Question: I'm using notepad++ to edit a file.
Every now and then it seems to switch mode, a bit like vim would do.
In this mode when I press escape, it will write a special 'esc' character.
So far I haven't found what seems to trigger this mode, what it does and most importantly how to exit it. This means I have to restart notepad++ every time.
Is there anyway to avoid that ?

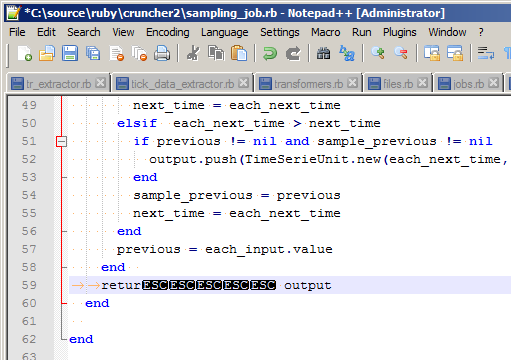
Answer: can be printed in Notepad++ by pressing Shift + Esc. See: <URL>
It could be that somehow Notepad++ is getting the Shift modifier with all your key-presses. It could be a mechanical error or some issue with remote desktop, VCN, Synergy or similar tools.
As far as I know Notepad++ has no modes akin to Vim.